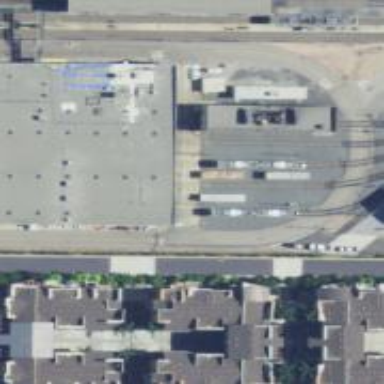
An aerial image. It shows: Light rail yard with electrified contact lines.